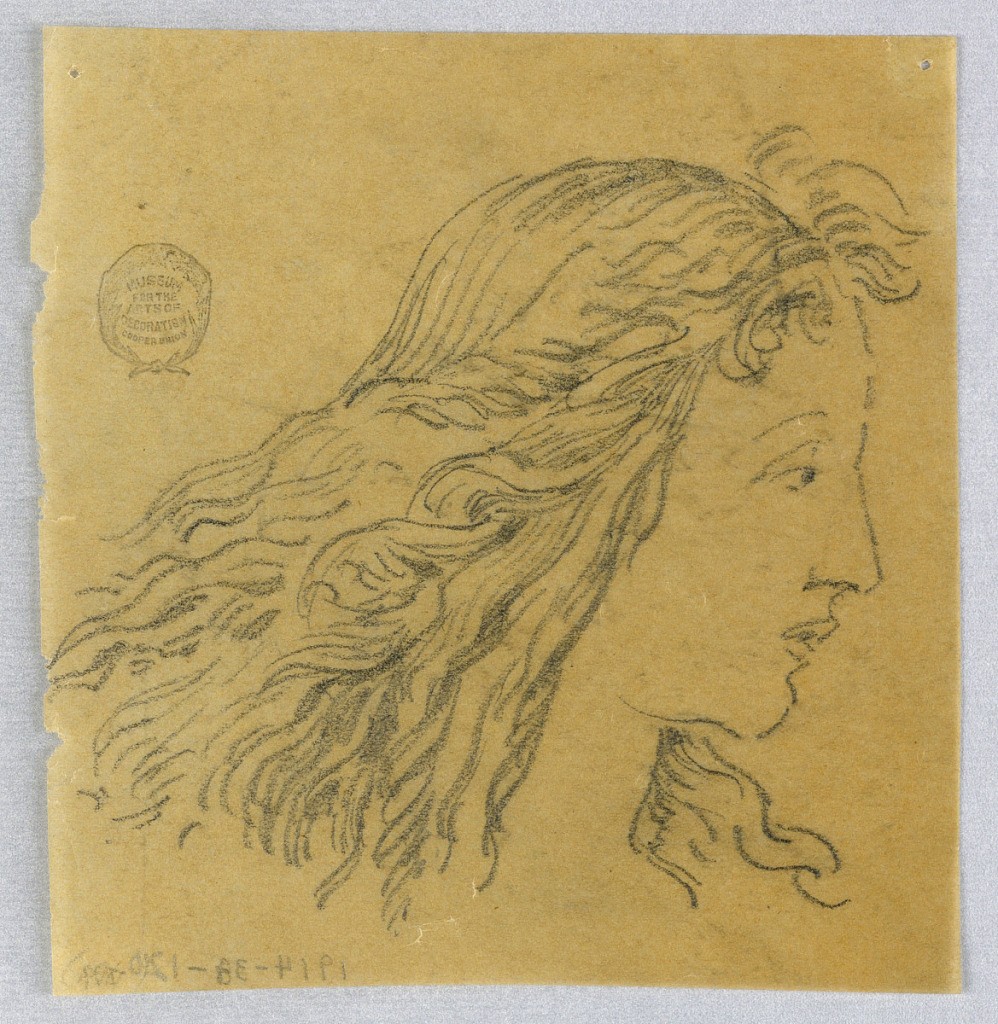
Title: Sketch of Woman's Head in Profile
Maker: Francis Augustus Lathrop, American, 1849–1909
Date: ca. 1895
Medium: Graphite on tracing paper
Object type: Drawing
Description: Woman's head, shown in right profile with hair down to the shoulders.